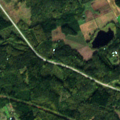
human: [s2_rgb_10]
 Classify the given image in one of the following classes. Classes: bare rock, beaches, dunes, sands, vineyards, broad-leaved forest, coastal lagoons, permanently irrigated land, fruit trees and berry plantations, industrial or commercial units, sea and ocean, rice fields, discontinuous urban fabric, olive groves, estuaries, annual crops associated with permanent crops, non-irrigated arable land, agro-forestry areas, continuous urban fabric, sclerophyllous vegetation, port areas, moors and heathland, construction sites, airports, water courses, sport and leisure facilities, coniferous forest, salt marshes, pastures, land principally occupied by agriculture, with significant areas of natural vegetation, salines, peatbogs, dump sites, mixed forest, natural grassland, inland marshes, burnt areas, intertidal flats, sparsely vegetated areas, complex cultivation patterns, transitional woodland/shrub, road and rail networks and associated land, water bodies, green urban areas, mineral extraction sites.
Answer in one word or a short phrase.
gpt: land principally occupied by agriculture, with significant areas of natural vegetation, coniferous forest, mixed forest